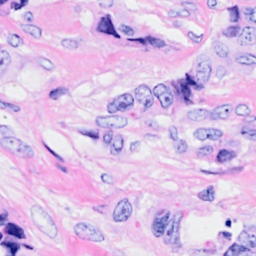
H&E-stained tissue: Breast